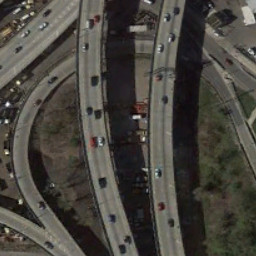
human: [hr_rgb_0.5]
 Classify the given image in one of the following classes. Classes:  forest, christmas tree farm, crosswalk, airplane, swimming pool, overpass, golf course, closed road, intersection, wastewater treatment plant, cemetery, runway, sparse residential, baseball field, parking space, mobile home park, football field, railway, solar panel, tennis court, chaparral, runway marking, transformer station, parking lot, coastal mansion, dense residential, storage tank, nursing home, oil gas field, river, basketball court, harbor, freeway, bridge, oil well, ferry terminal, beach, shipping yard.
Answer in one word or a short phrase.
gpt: overpass